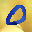
Label: 0